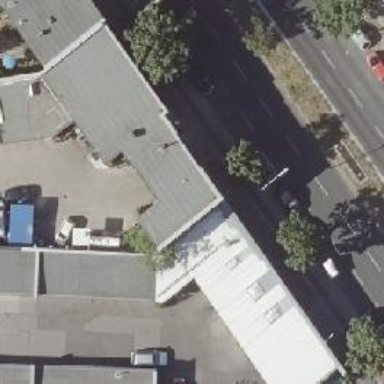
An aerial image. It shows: Car repair shop.